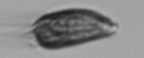
Label: Prorocentrum_triestinum